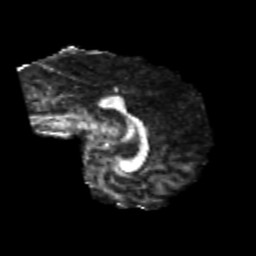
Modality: FA
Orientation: sagittal
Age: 26
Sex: male
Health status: healthy
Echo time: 0.074 s